Question: I am creating an application which uses semi-random numbers to roll on a table. The random numbers are generated from wireless network MAC Addressess, so they should be consistent across multiple devices (i.e. if I go to a wireless network with 2 different devices, I should generate the same random number).
My question is if there are any patterns that wireless network MACs are predisposed towards, that will affect my number generation, or if they are entirely random. It's important because it will affect the probabilities I assign to table values.
This is the image i pulled from Wikipedia that I am having some trouble understanding.

So based on this diagram, does this mean that the first 3 bytes of a MAC Address will be unique across router brands? If I run into two D-Link routers will that be the same? Or if it's two D-Link routers of the same model will it be the same?
And then are the last 3 bytes just randomly generated numbers? Thanks to anyone who takes the time to help me figure this out.
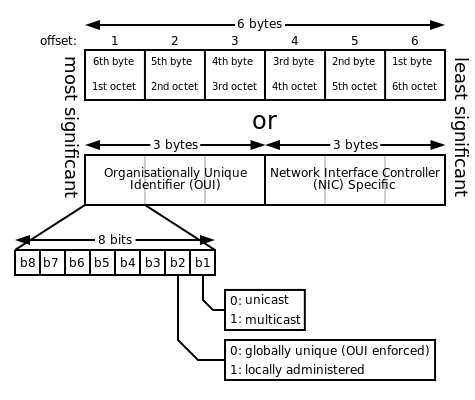
Answer: An OUI part with the 0x020000 bit cleared ("globally unique") is an assigned number from a registry. Every manufacturer of a wireless device applies for at least one of them, and uses it in the products they build. There is no requirement that a manufacturer have only one, or that they use different ones depending on who the end-producer of the equipment is. Thus, for example, many Dell laptops have MAC addresses that begin with Intel OUIs, because the laptops are built with Intel wireless chips.
For these MAC addresses, the NIC part has no specified value, but is usually assigned in monotonically-increasing values from pre-divided blocks during manufacture. Thus two Intel wireless chips rolling off the same assembly line will likely have numbers separated by 1.
An OUI part with the 0x020000 bit set ("locally administered") can have any other bits set, depending entirely on what the system it is attached to sets the address to.